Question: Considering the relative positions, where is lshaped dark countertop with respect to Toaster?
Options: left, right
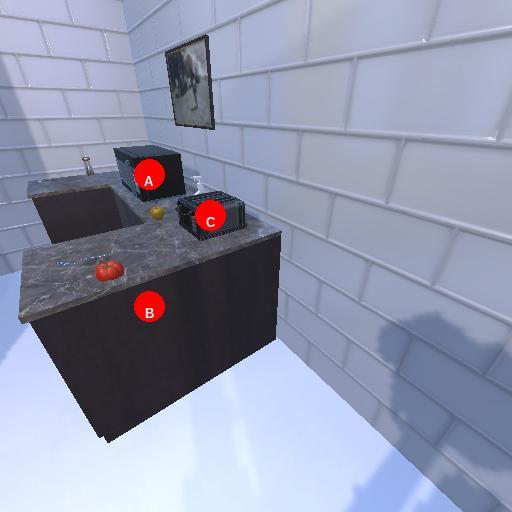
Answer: left